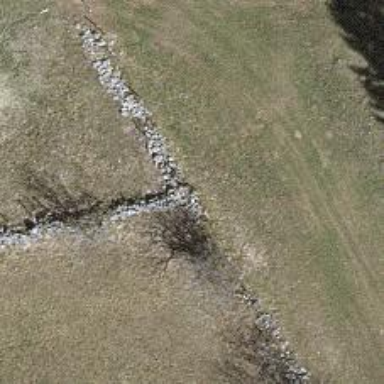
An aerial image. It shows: Wall made of dry stone.